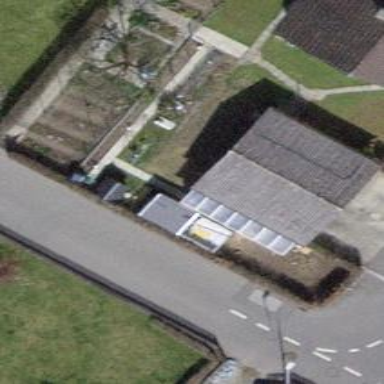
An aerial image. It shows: Garage building.